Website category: auto
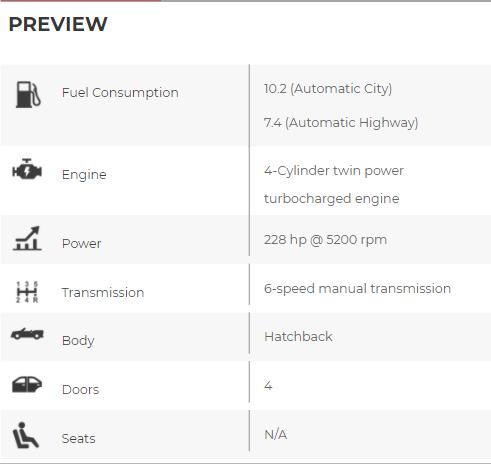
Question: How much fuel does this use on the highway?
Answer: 7.4 (Automatic Highway)

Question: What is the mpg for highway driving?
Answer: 7.4 (Automatic Highway)